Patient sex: M
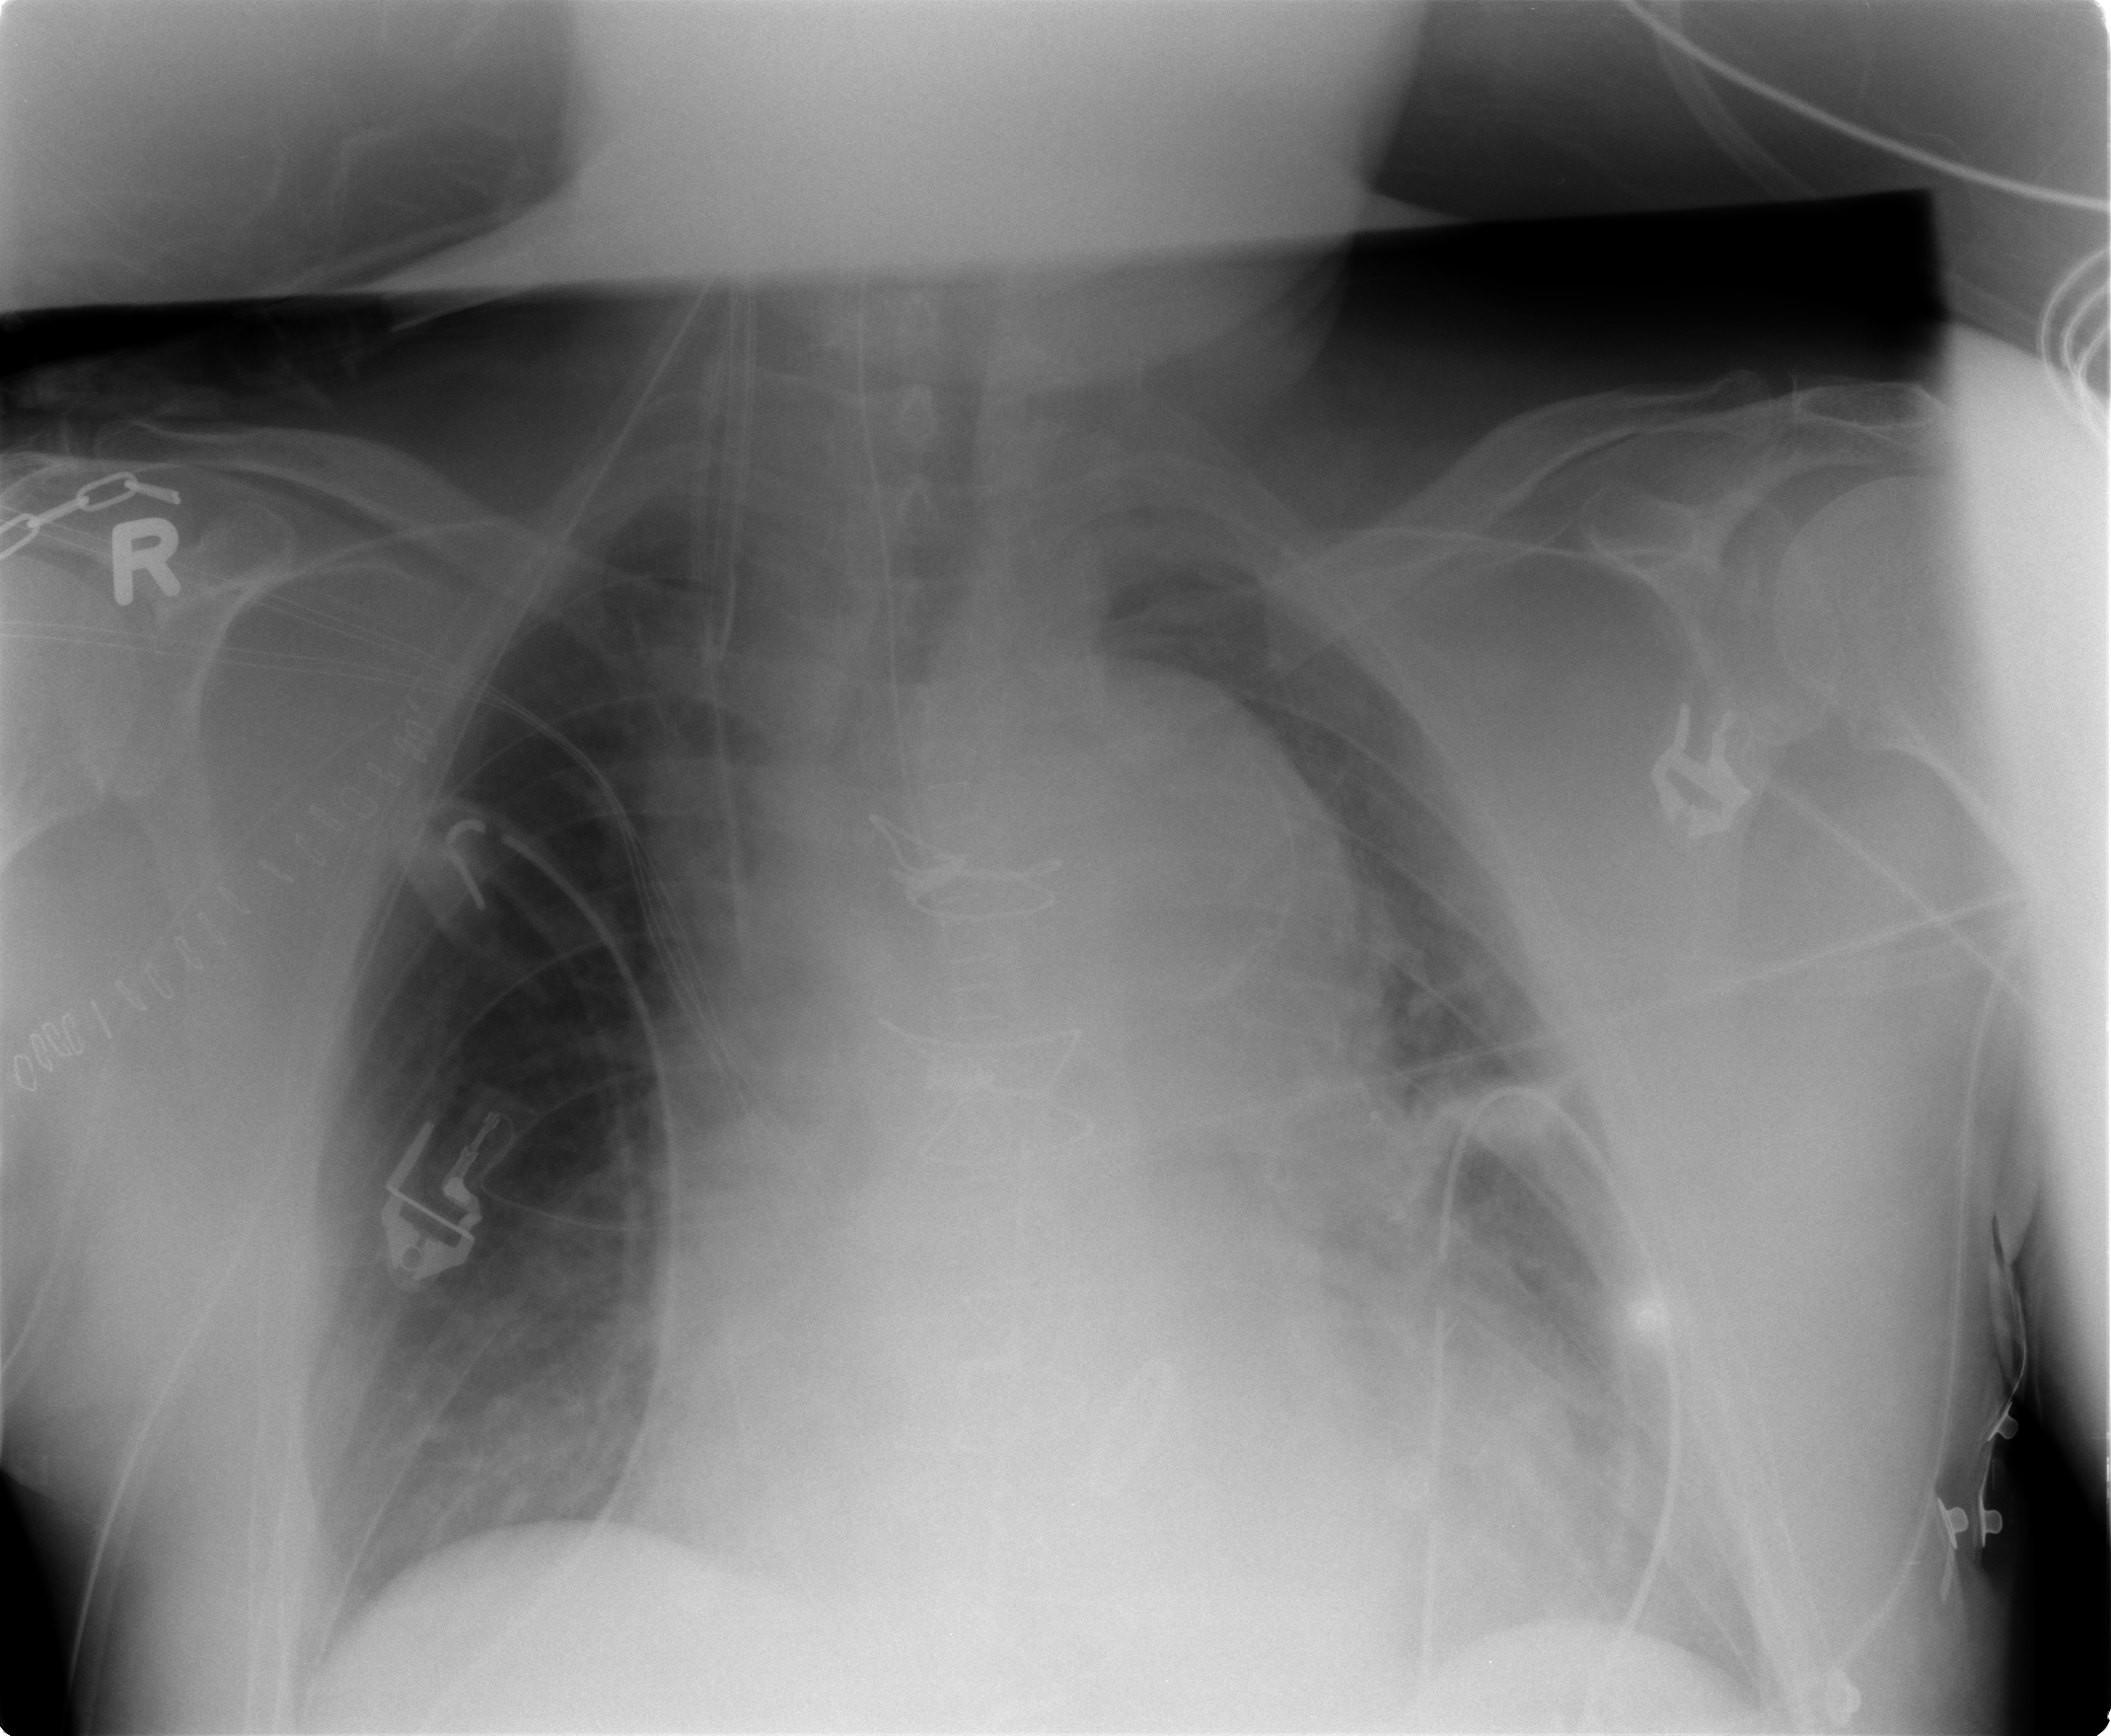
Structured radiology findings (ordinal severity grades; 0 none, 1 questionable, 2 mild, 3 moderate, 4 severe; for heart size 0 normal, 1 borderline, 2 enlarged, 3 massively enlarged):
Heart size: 1
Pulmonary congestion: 0
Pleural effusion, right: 0
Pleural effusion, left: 0
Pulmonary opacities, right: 0
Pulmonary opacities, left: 2
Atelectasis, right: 0
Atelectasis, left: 2